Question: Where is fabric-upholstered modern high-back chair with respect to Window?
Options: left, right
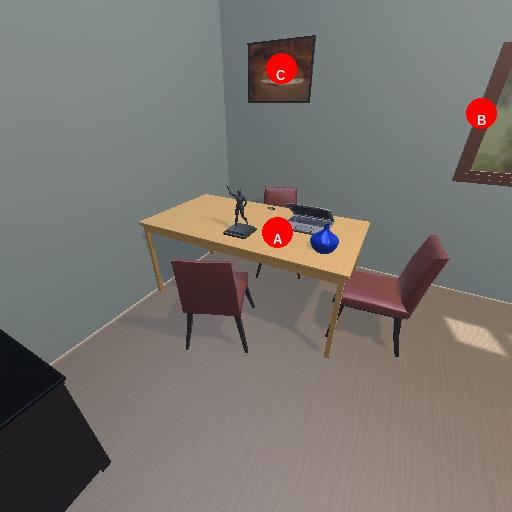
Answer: left